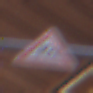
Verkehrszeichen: SeitenwindVonLinks
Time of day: MorningAfternoon
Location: Outdoor (Urban)
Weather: Clear
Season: NotSpecified
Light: Natural